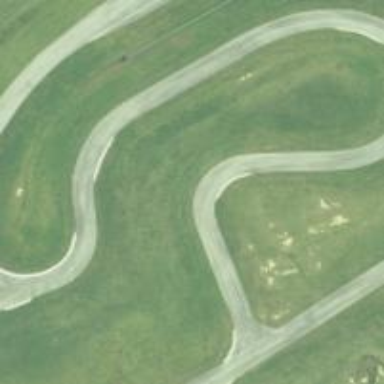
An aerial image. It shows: Raceway road.